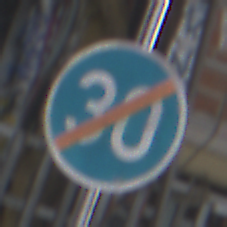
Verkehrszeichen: EndeMindestgeschwindigkeit
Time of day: Midday
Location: Roofed (Special)
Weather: Overcast
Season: NotSpecified
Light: Natural